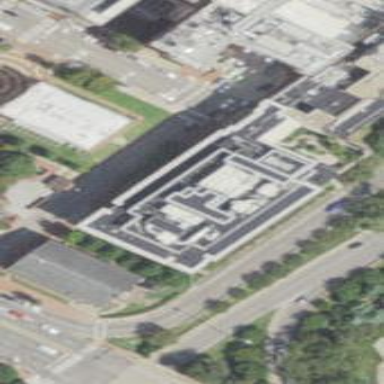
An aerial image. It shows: Part of building is shown in the image.